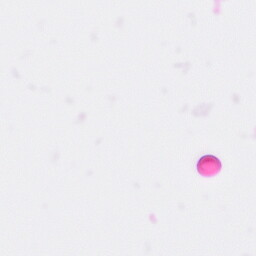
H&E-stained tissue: Pancreatic